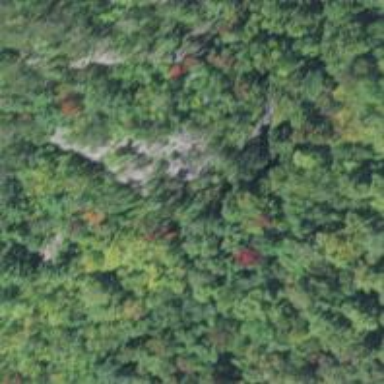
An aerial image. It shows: Cliff in nature.